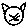
Label: cat